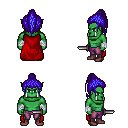
a pixel art fantasy rpg character, male body template, orc, green skin, red cape, magenta pants, blue long topknot hairstyle, white cloth bandages, maroon shoes, dagger, four views (front, back, left, right), 2x2 character sprite sheet, small pixel art, hard edges, no anti-aliasing